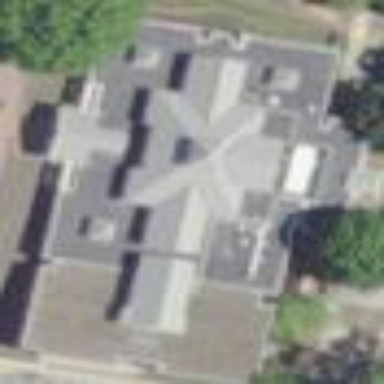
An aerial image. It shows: University building that includes healthcare clinic.